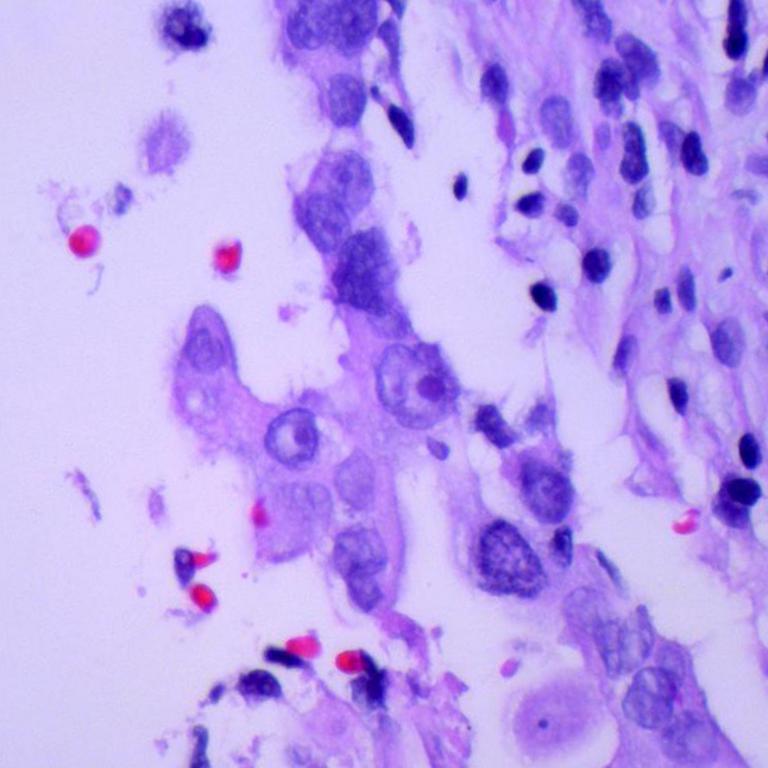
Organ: lung
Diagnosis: adenocarcinomas